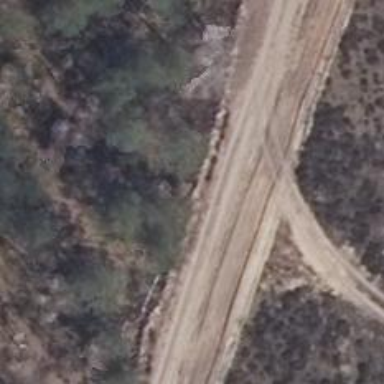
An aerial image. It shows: Sandy track road with grade4 tracktype.